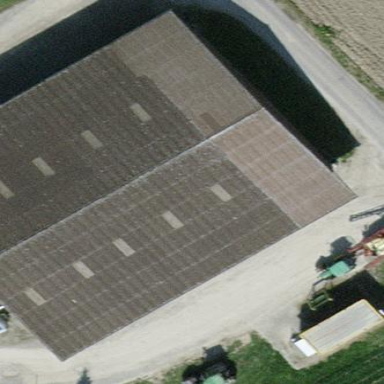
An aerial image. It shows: Gabled roof on farm auxiliary building.